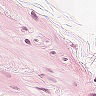
Metastatic tissue present: no